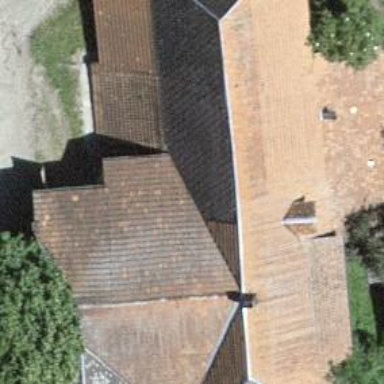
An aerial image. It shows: Farm building.